Question: I am a newbie to SSAS OLAP Cube. I need to create 3 measures from a single table column. Here is the table,

So, I have created 3 tables using Named query in Datasource View. But, it restricts to create 3 measure group for 3 measures. Is there any easy way to do this.
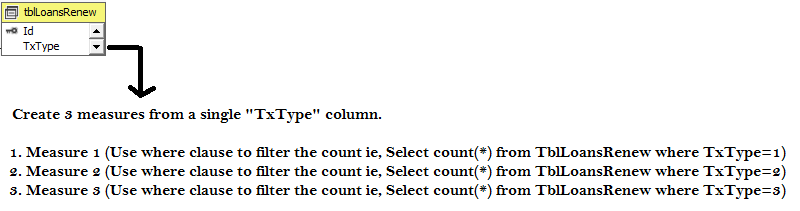
Answer: Without knowing how much access you have to create views on the database from which this cube is being created there are a couple of ways to do this.
It is good practice to put a view over the tables that you want to build your cube against and point the cube to these views instead of the underlying database tables. If you create a view over this table you can create three columns in your view against the column you have specified above. In your data source view you will then use the view in the database instead of the table and as this view has all three columns they will be available to you to place in one measure group.
This would mean that your view will need to do the WHERE clause filtering and pivoting of the data.
If you cannot create a view in the database then you can create all three columns in one named query and thus have one object in the data source view that contains all three columns. This will then allow you to use those columns as measures in the same way that the view in Option 1 would have allowed.
You could keep your solution exactly as it currently is and have three measure groups, each with one measure in them. You then set each of these measure to be , which will hide the measure groups from users. You then create three calculated measure in SSAS each pointing to one of these measure and set the display folder of all three calculated measures to be the same. When a user then connects to your cube they will see only the calculated measures and they will all appear in the same folder giving the appearance of being in the same measure group.
If the value you are filtering on in your where clause in the DSV is brought into the cube in a dimension then you could instead create only one measure from the named query you have created. You can then create three calculated measures and in the MDX of each you will refer to the measure in your measure group and filter based on the Dimension attribute and its member values. You can then place these calculated measures in your measure group and set the original measure to be .
If you have a dimension with TxType in it you could set the Aggregation function of the measure to Count and then simply drag the TxType attribute from the dimension where it is located onto your reports to filter the measure according to its members.
I hope that helps.